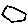
Label: hexagon